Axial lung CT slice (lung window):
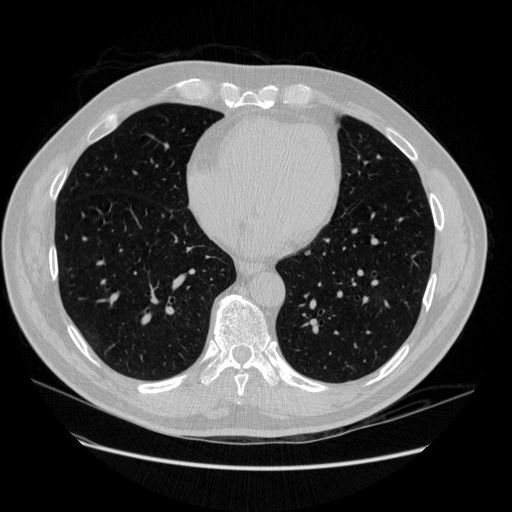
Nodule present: no